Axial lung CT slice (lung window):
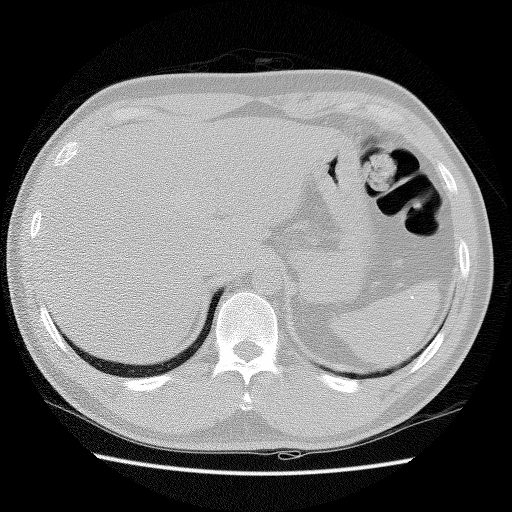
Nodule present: no